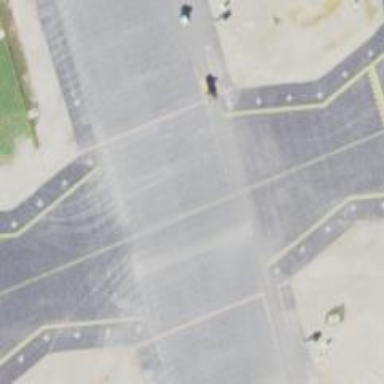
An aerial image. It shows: Image of taxiway at airport.